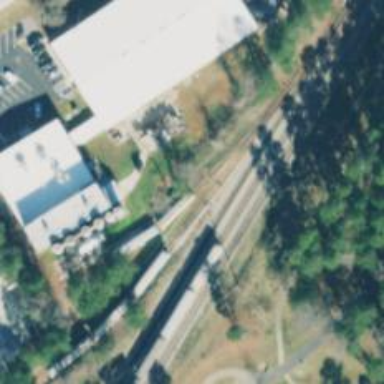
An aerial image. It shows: Rail spur service.